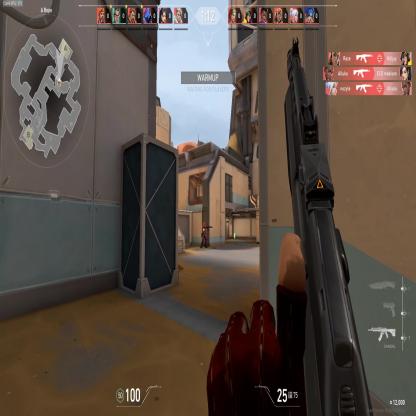
Label: enemy